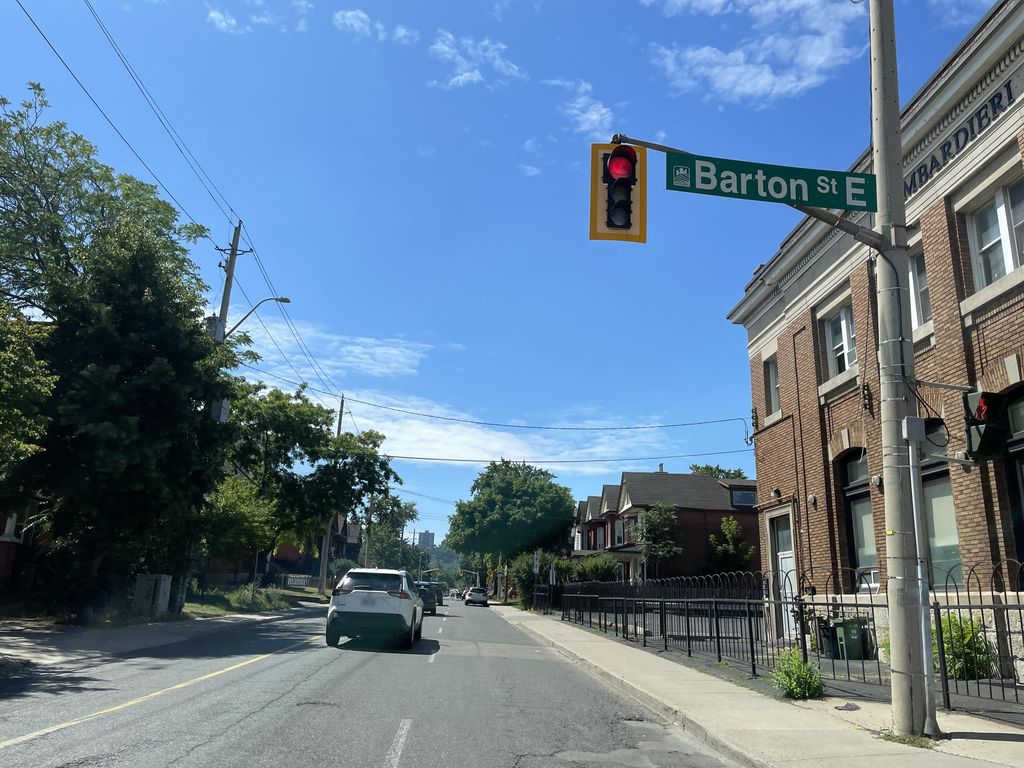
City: hamilton